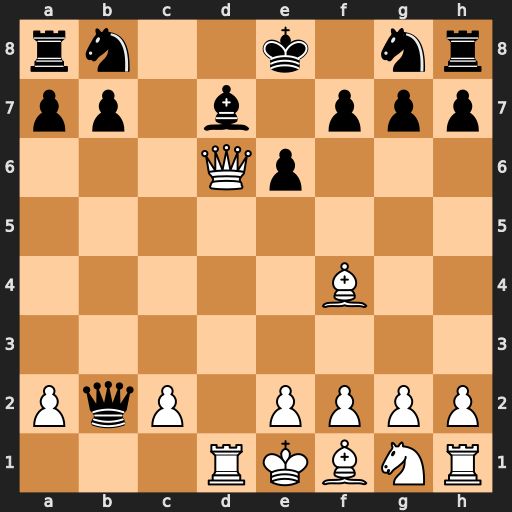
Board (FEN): rn2k1nr/pp1b1ppp/3Qp3/8/5B2/8/PqP1PPPP/3RKBNR
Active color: w
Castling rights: Kkq
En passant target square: -
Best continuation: Be5 Qxc2 Bxg7